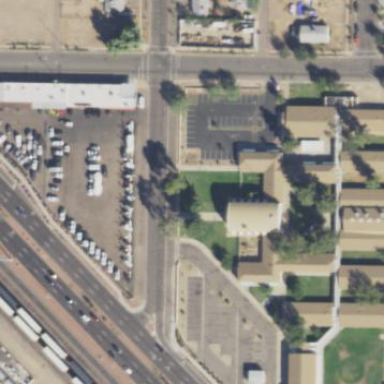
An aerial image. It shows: Car shop.